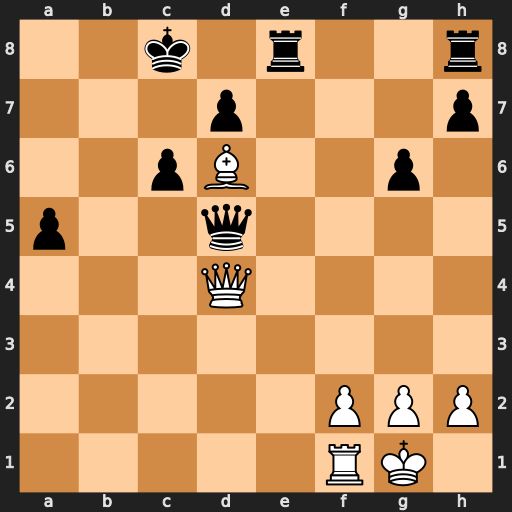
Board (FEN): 2k1r2r/3p3p/2pB2p1/p2q4/3Q4/8/5PPP/5RK1
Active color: w
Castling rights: -
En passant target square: -
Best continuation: Qxd5 cxd5 Rb1